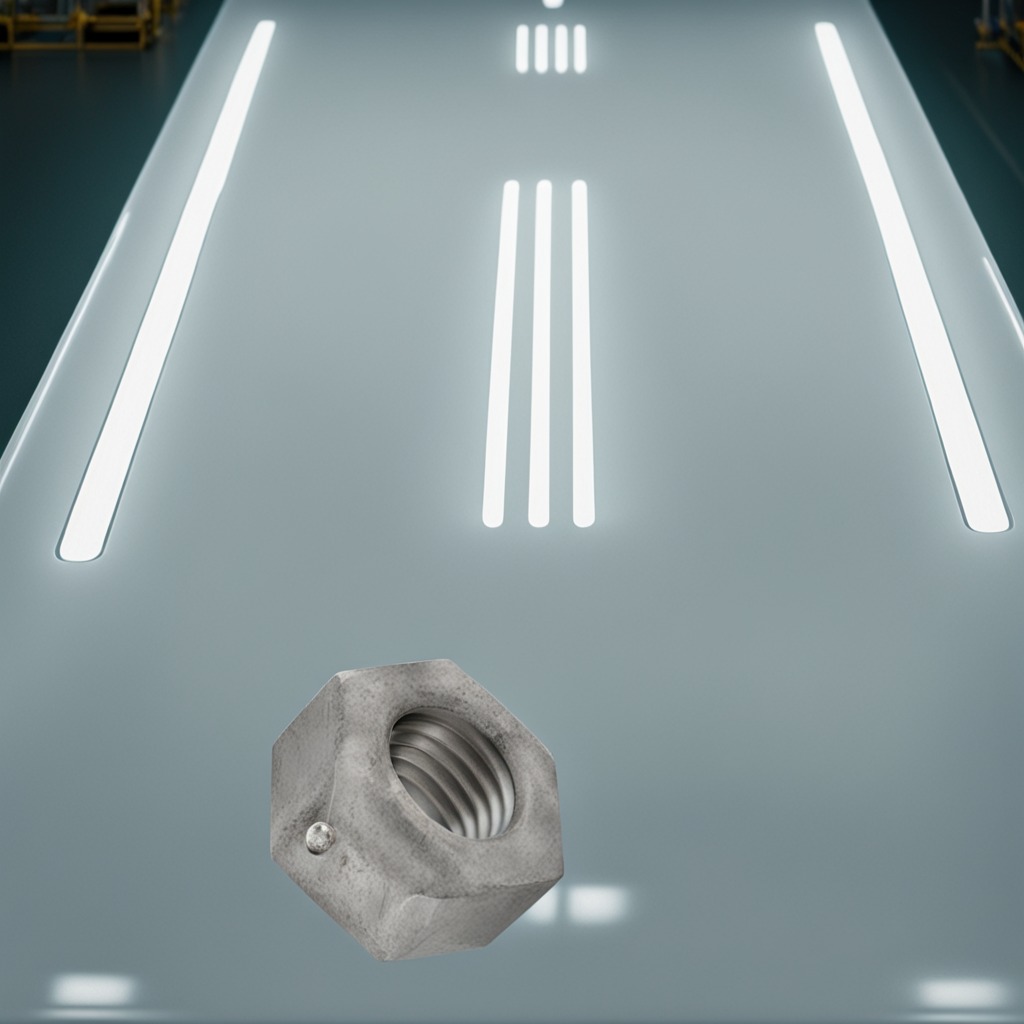
A metal nut is lying on the high-gloss table.